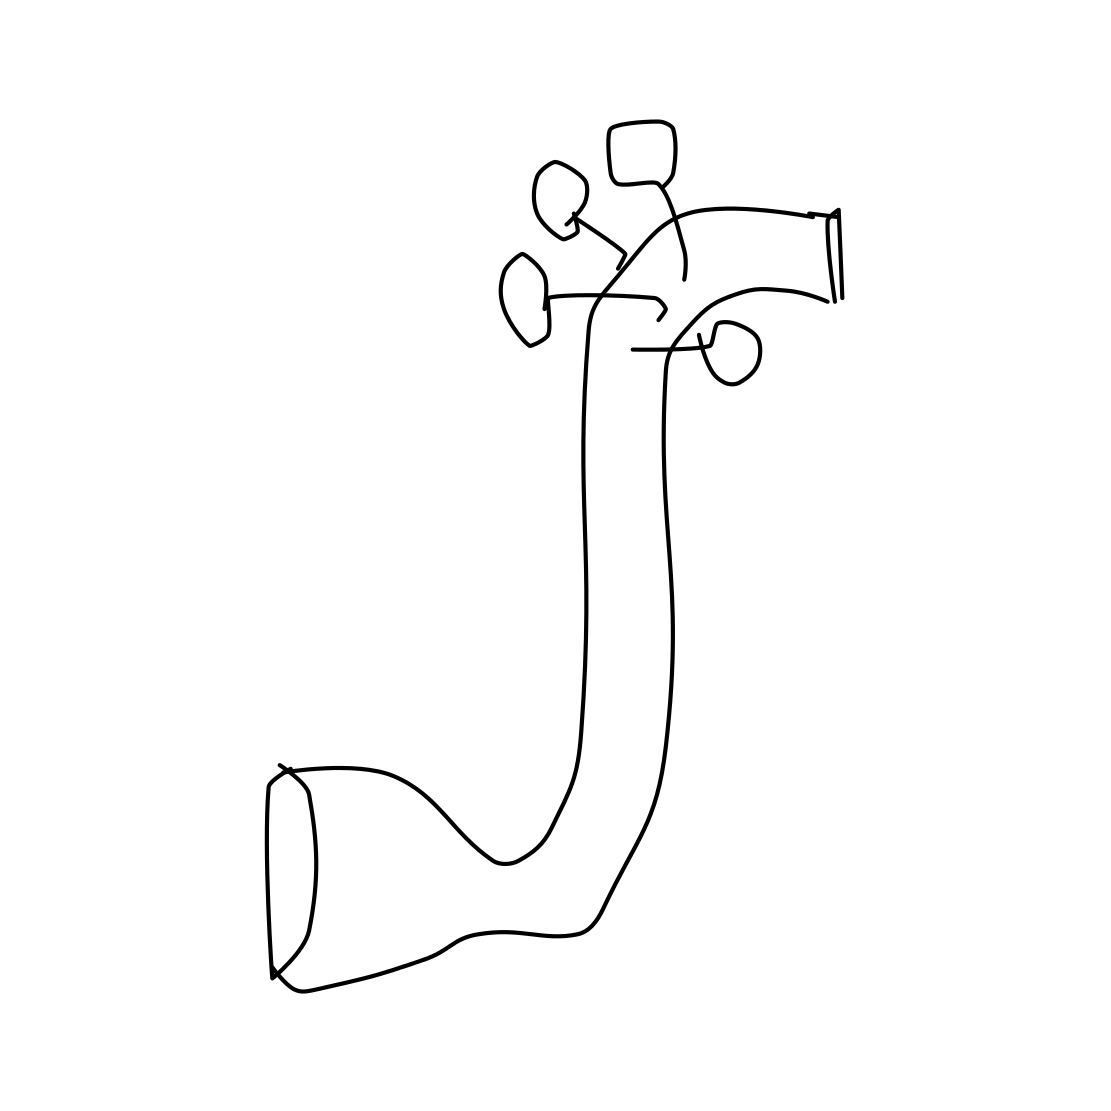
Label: saxophone